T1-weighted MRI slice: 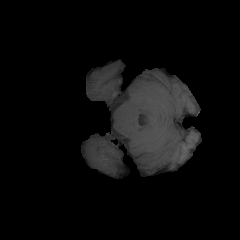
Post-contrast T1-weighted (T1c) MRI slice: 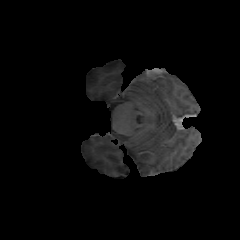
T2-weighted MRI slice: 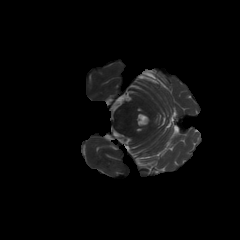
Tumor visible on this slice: no